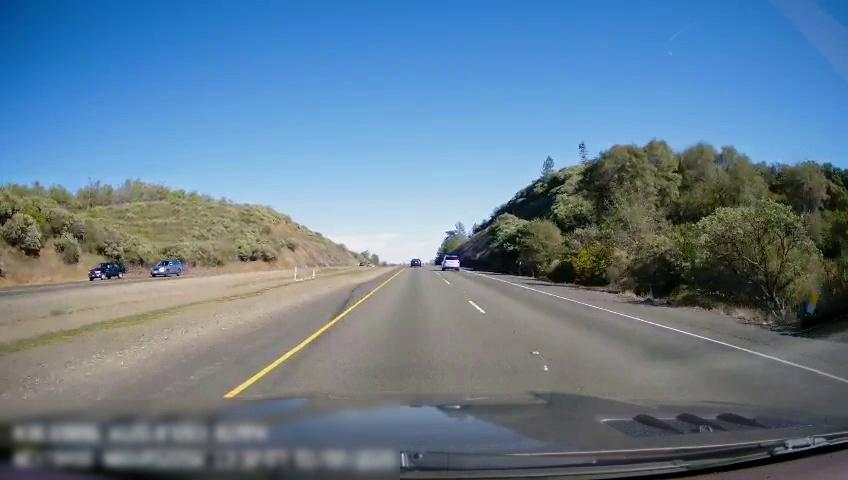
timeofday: Day
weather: Sunny
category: Drivable Space
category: Drivable Space
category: Vehicles | Truck
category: Vehicles | Car
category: Vehicles | SUV
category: Vehicles | Car
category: Lanes | Current Lane
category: Lanes | Current Lane
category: Lanes | Alternate Lane